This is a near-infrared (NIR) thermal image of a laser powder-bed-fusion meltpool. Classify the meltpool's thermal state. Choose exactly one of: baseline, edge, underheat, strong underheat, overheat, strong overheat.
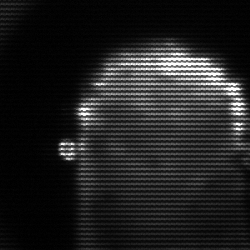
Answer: baseline